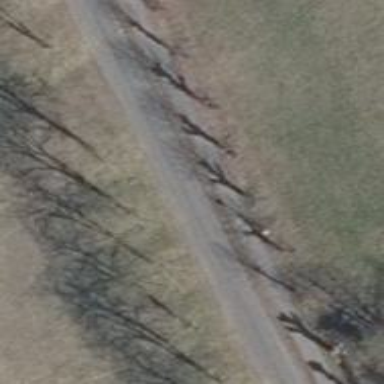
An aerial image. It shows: Avenue of trees.